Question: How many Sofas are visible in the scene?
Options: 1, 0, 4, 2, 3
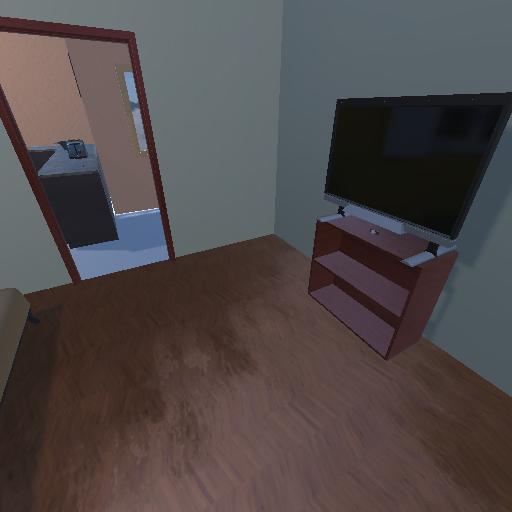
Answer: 1